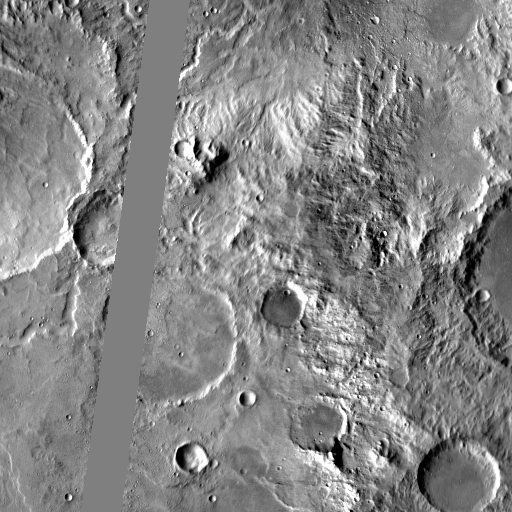
Crater classes present: Background, Other, Layered, Buried, Secondary